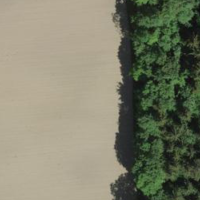
EUNIS habitat code: 52
Species observed at this site:
Clinopodium vulgare
Prunus padus
Campanula trachelium